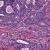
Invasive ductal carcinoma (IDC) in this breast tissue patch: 1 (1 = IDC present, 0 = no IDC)